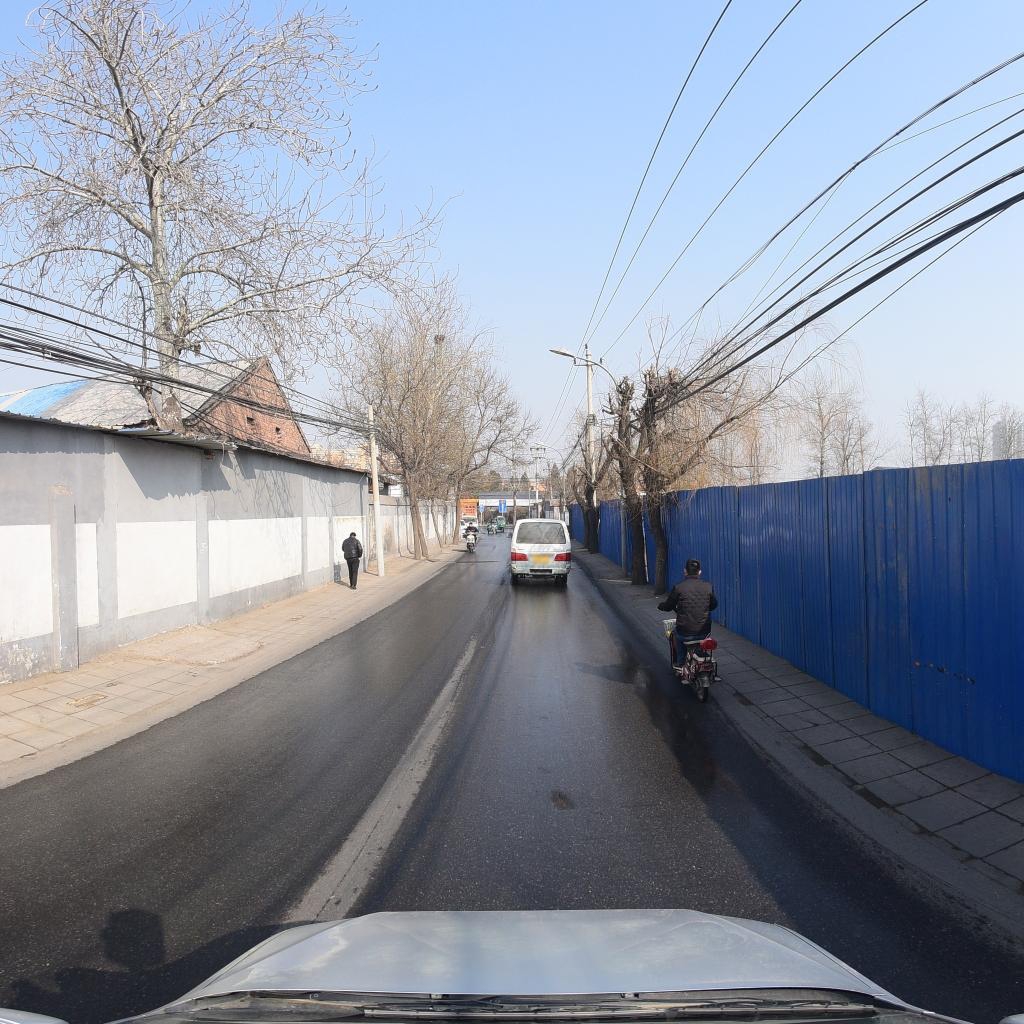
Region: Fengtai
Road damage annotations: pothole, longitudinal crack